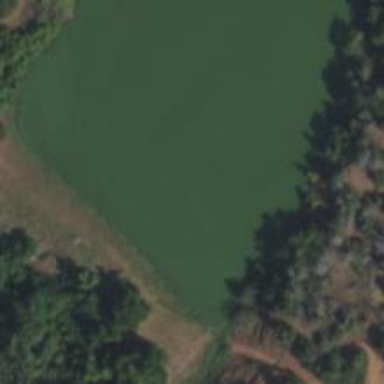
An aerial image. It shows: Reservoir area.